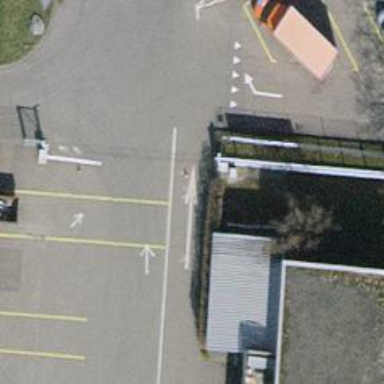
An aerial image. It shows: Gate.